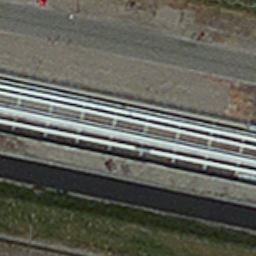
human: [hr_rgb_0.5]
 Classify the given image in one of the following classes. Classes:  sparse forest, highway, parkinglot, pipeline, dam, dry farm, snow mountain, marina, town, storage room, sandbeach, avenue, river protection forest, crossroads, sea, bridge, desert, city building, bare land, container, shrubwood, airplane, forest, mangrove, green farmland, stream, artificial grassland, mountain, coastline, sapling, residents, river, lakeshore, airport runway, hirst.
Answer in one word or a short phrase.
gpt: pipeline